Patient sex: M
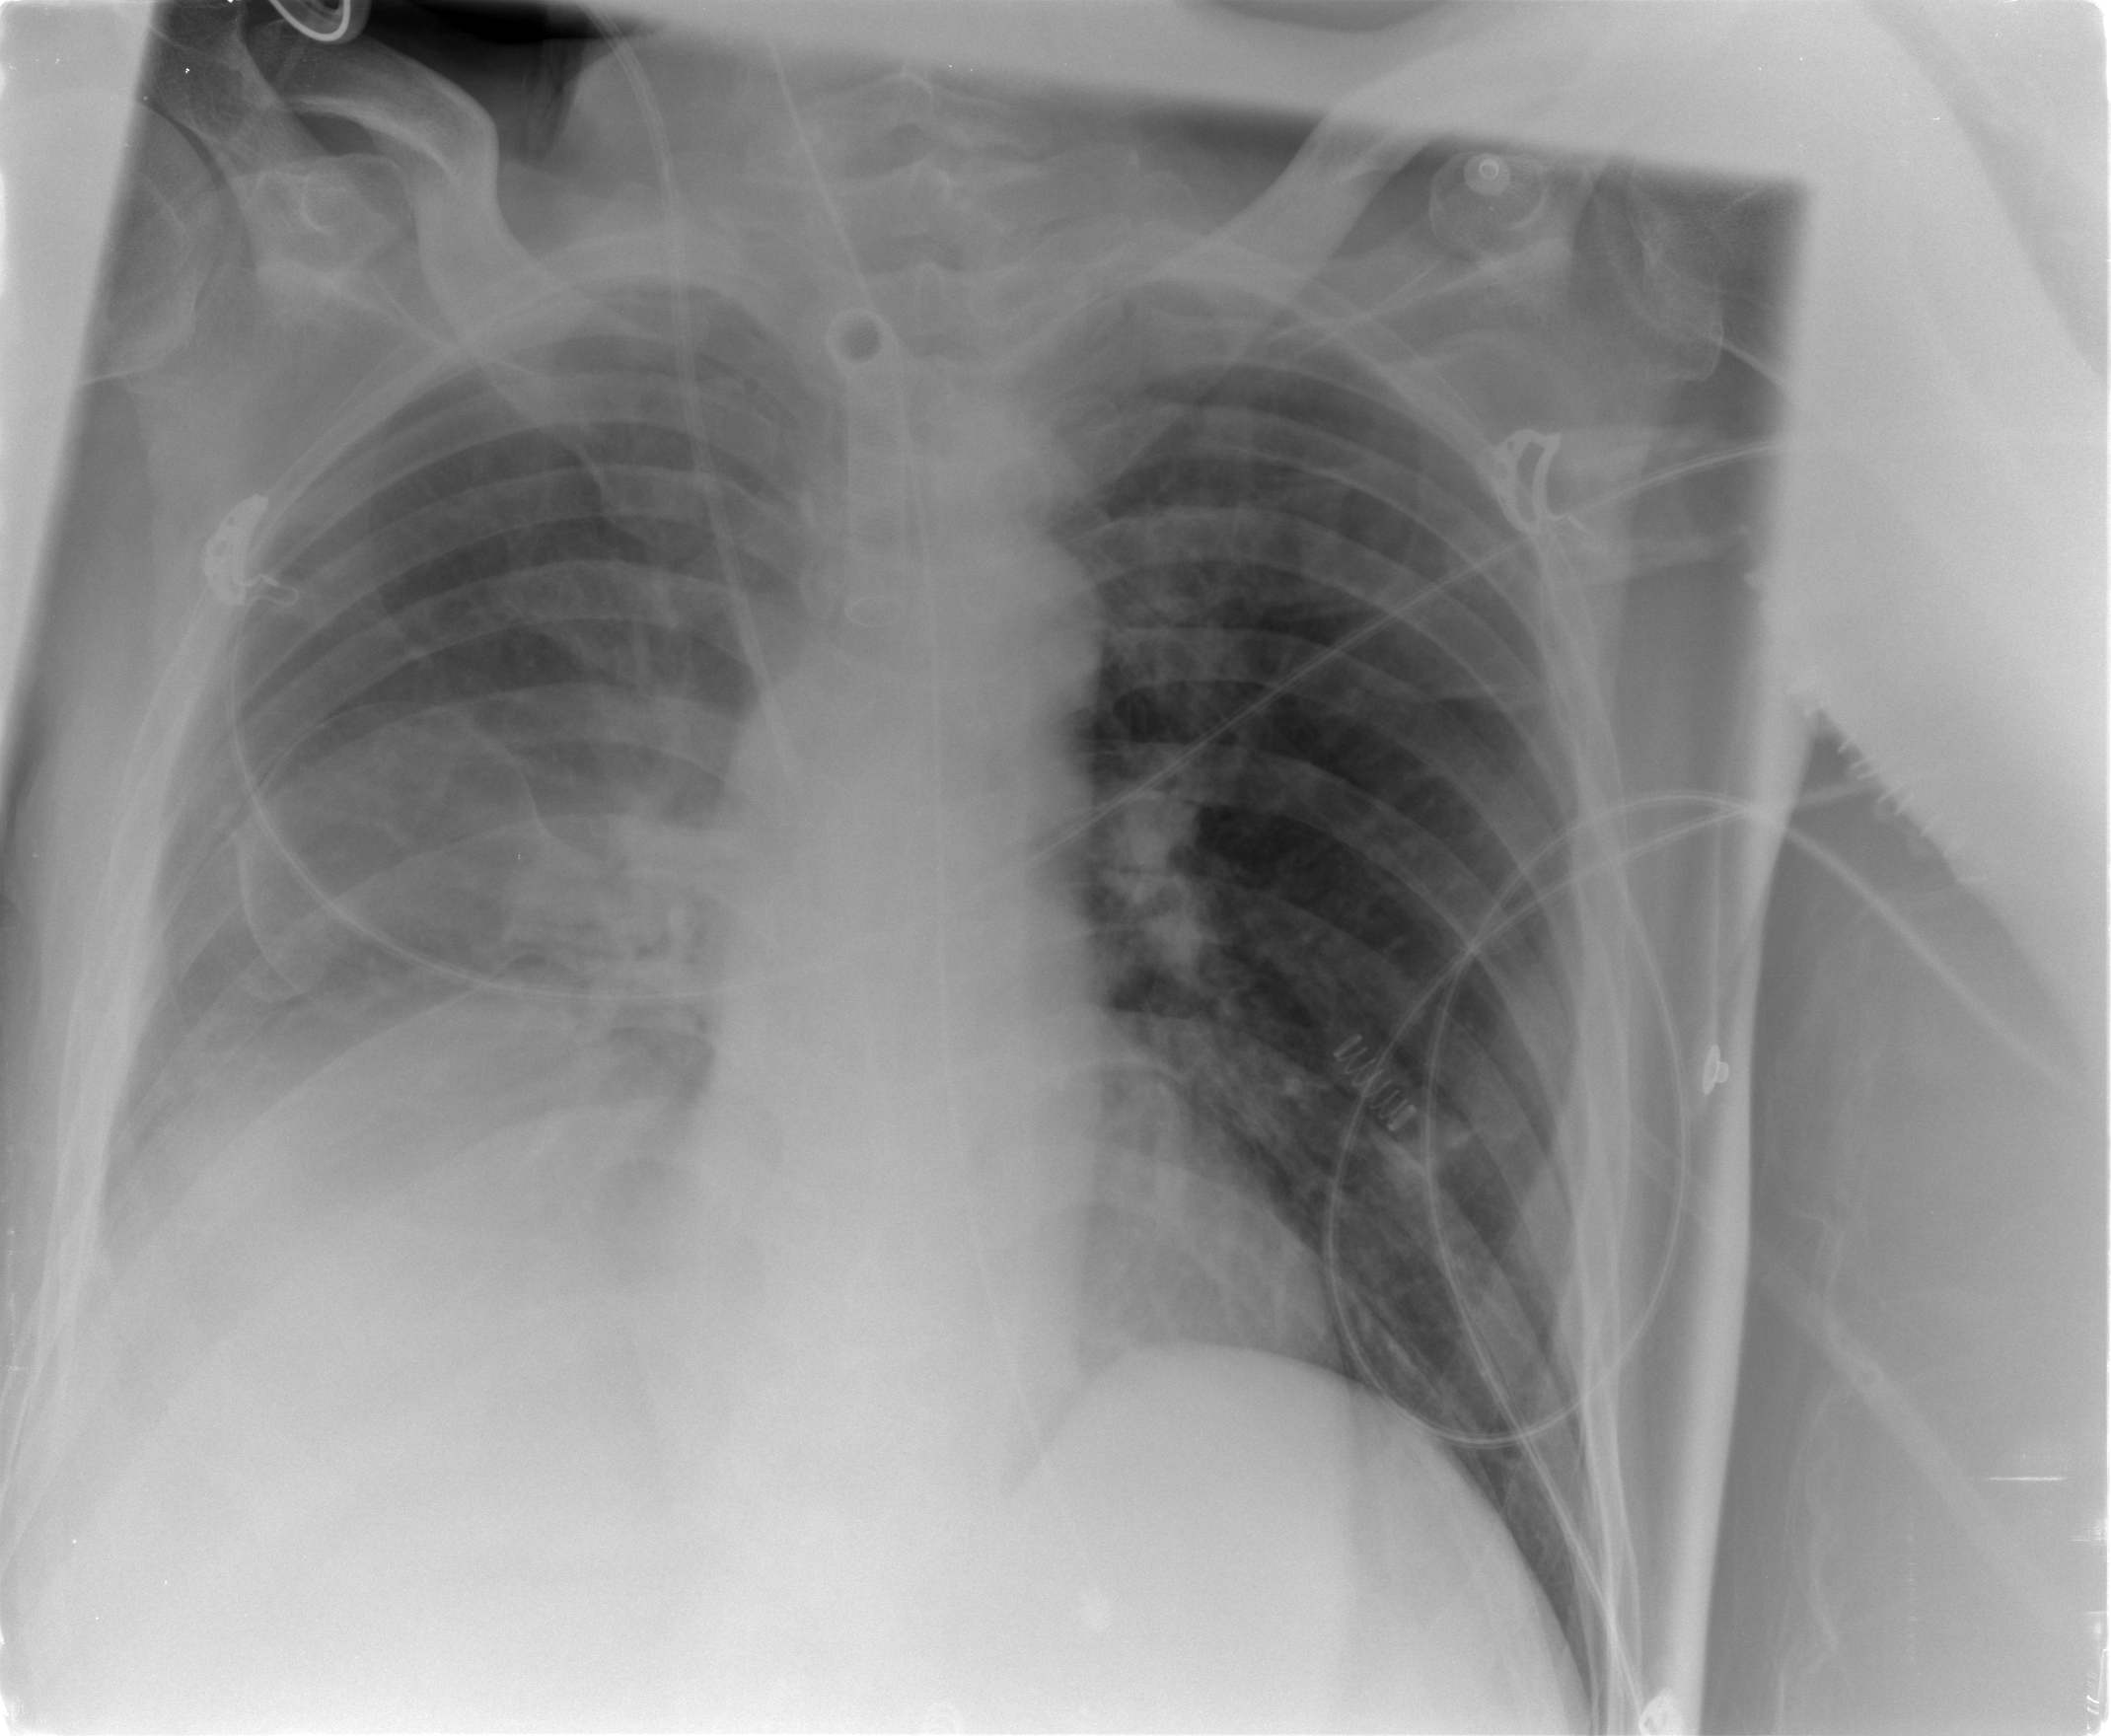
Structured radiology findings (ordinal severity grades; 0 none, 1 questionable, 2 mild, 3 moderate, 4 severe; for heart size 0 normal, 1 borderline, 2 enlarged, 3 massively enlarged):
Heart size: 0
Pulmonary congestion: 1
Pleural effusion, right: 2
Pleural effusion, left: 0
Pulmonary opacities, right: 0
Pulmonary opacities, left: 0
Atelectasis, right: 2
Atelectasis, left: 0